Question: How can I separate time from time zone and put time in format "yyyy-m hh:mm:ss". Lookin for the column "Time", create other two columns: "Time*" and "Time_Zone" .
I adapted this code, but some error occur and I put "On Error Resume Next"

'''
For Each ws In Worksheets
For i = 1 To ws.Columns.Count
If ws.Cells(1, i) = "Hour" Then
Set s = ws.Cells(1, i)
LC = s.Column
ws.Columns(LC + 1).Insert
ws.Columns(LC).Copy
ws.Cells(1, LC + 1).PasteSpecial Paste:=xlPasteValues
ws.Cells(1, LC + 1).Value = "Time*"
Exit For
End If
Next i
For i = 1 To ws.Columns.Count
If ws.Cells(1, i) = "Time*" Then
ColLetr = Split(Cells(1, i).Address, "$")(1)
y = i
Exit For
End If
Next i
If ColLetr <> "" Then
lastRow = ws.Cells(Rows.Count, y).End(xlUp).Row
For Each cell In ws.Range(ColLetr & "3:" & ColLetr & lastRow)
If InStr(cell.Value, "/") <> 0 Then
cell.Value = RegexReplace(cell.Value, _
"(\d{2})\/(\d{2})\/(\d{4})", "$3-$2-$1")
End If
cell.NumberFormat = "yyyy-mm-dd hh:mm:ss;@"
If cell.Value <> "" Then
cell.Value = Left(cell.Value, 19)
End If
Next
End If
For i = 1 To ws.Columns.Count
If ws.Cells(1, i) = "Hour" Then
Set s = ws.Cells(1, i)
LC = s.Column
ws.Columns(LC + 2).Insert
ws.Columns(LC).Copy
ws.Cells(1, LC + 2).PasteSpecial Paste:=xlPasteValues
ws.Cells(1, LC + 2).Value = "Time_Zone"
Exit For
End If
Next i
For i = 1 To ws.Columns.Count
If ws.Cells(1, i) = "Time_Zone" Then
ColLetr = Split(Cells(1, i).Address, "$")(1)
y = i
Exit For
End If
Next i
If ColLetr <> "" Then
lastRow = ws.Cells(Rows.Count, y).End(xlUp).Row
For Each c In ws.Range(ColLetr & "3:" & ColLetr & lastRow)
If c.Value <> "" Then
On Error Resume Next
c.Value = Right(c.Value, Len(c.Value) - 20)
End If
Next
End If
Next
Application.ScreenUpdating = False
End Sub
Function RegexReplace(ByVal text As String, _
ByVal replace_what As String, _
ByVal replace_with As String) As String
Application.ScreenUpdating = False
Dim RE As Object
Set RE = CreateObject("vbscript.regexp")
RE.Pattern = replace_what
RE.Global = True
RegexReplace = RE.Replace(text, replace_with)
Application.ScreenUpdating = True
End Function
'''
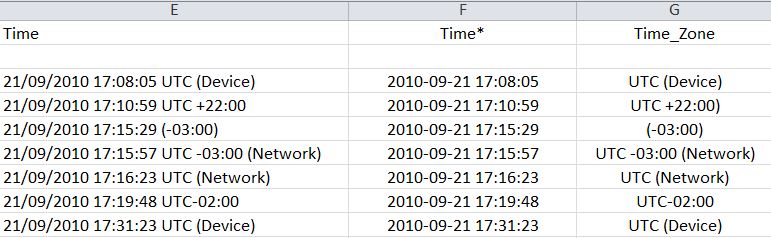
Answer: This code works for me:
'''
Sub test()
Dim ws As Worksheet
Dim rngTime As Range
Dim cell As Range
Dim rngTarget As Range
Dim formatedTime As String
Application.ScreenUpdating = False
For Each ws In Worksheets
With ws
Set rngTime = .Range("1:1").Find(What:="Time", MatchCase:=False, LookAt:=xlWhole)
If Not rngTime Is Nothing Then
rngTime.Offset(, 1).Resize(, 2).EntireColumn.Insert
rngTime.Offset(, 1) = "Time*"
rngTime.Offset(, 2) = "Time_Zone"
lastrow = .Cells(.Rows.Count, rngTime.Column).End(xlUp).Row
Set rngTarget = .Range(.Cells(3, rngTime.Column + 1), .Cells(lastrow, rngTime.Column + 1))
rngTarget.NumberFormat = "yyyy-mm-dd hh:mm:ss;@"
For Each cell In rngTarget
If InStr(cell.Offset(, -1), "/") <> 0 Then
formatedTime = RegexReplace(cell.Offset(, -1), _
"(\d{2})\/(\d{2})\/(\d{4})", "$3-$2-$1")
cell = Trim(Left(formatedTime, 19))
cell.Offset(, 1) = Trim(Mid(formatedTime, 20))
End If
Next cell
End If
End With
Next ws
Application.ScreenUpdating = True
End Sub
Function RegexReplace(ByVal text As String, _
ByVal replace_what As String, _
ByVal replace_with As String) As String
Dim RE As Object
Set RE = CreateObject("vbscript.regexp")
RE.Pattern = replace_what
RE.Global = True
RegexReplace = RE.Replace(text, replace_with)
End Function
'''
, that in your picture you're using 'Time' header in column 'E', but in your're searching 'Hour' column: 'If ws.Cells(1, i) = "Hour" Then'. I use 'Time' header in my code, you could change it in line 'Set rngTime = .Range("1:1").Find(What:="Time", MatchCase:=False, LookAt:=xlWhole)'.